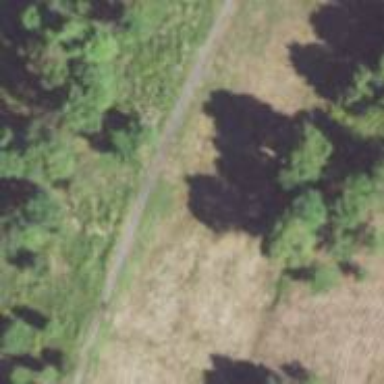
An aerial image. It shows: Service road designated as golf cart path.